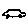
Label: car